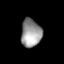
Tissue: lung
Cell type: Myeloid cells
Senescence score: 0.5643
Nuclear area (px): 554
Mean DAPI intensity: 151.821